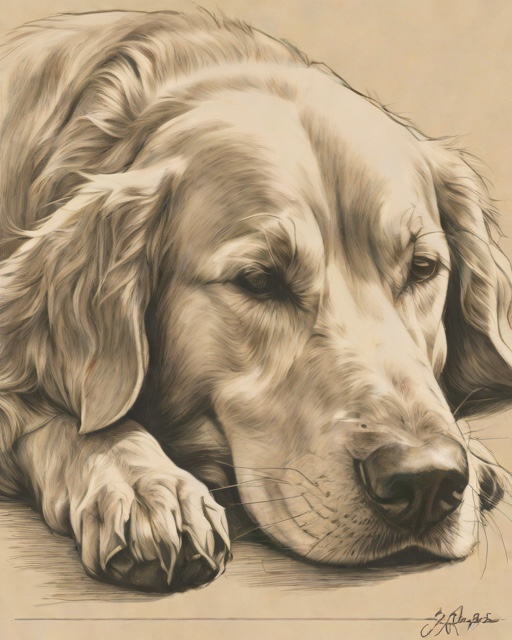
Category: Pets